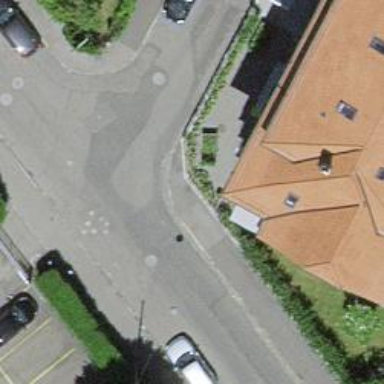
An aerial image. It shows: Kerb serving as barrier.